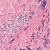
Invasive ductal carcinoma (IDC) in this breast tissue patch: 1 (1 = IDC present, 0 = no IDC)